Question: Currently I am working on a personal project. You can see the website I am making so far here:
<URL>
The problem is that I am struggling to add the following feature. The feature is when a user clicks on any of the 6 colored boxes, a further information section should display like below:

I have tried adding a paragraph with an id that has it's display set to none initially. When the user clicks on one of the boxes, the corresponding text for that topic should be shown.
HTML
'''
<p id="fbAdCampaignText> Example Text here </p>
'''
CSS
'''
#fbAdCampaignText {
display:none;
}
.display {
display:inline-block;
}
'''
jQuery
'''
$("#fbAdCampaigns").on('click', function(){
$("#fbAdCampaignText").toggleClass("display");
});
'''
Note: i am using display:none instead of visibility:hide because I don't want the hidden text to take up space since if it did, it may mess up the structure of each of the 6 boxes.
However, this code doesn't seem to do what I want, that is, show corresponding further information depending on which 1 of the 6 boxes is clicked. How can I display further text after an element is clicked in this manner?
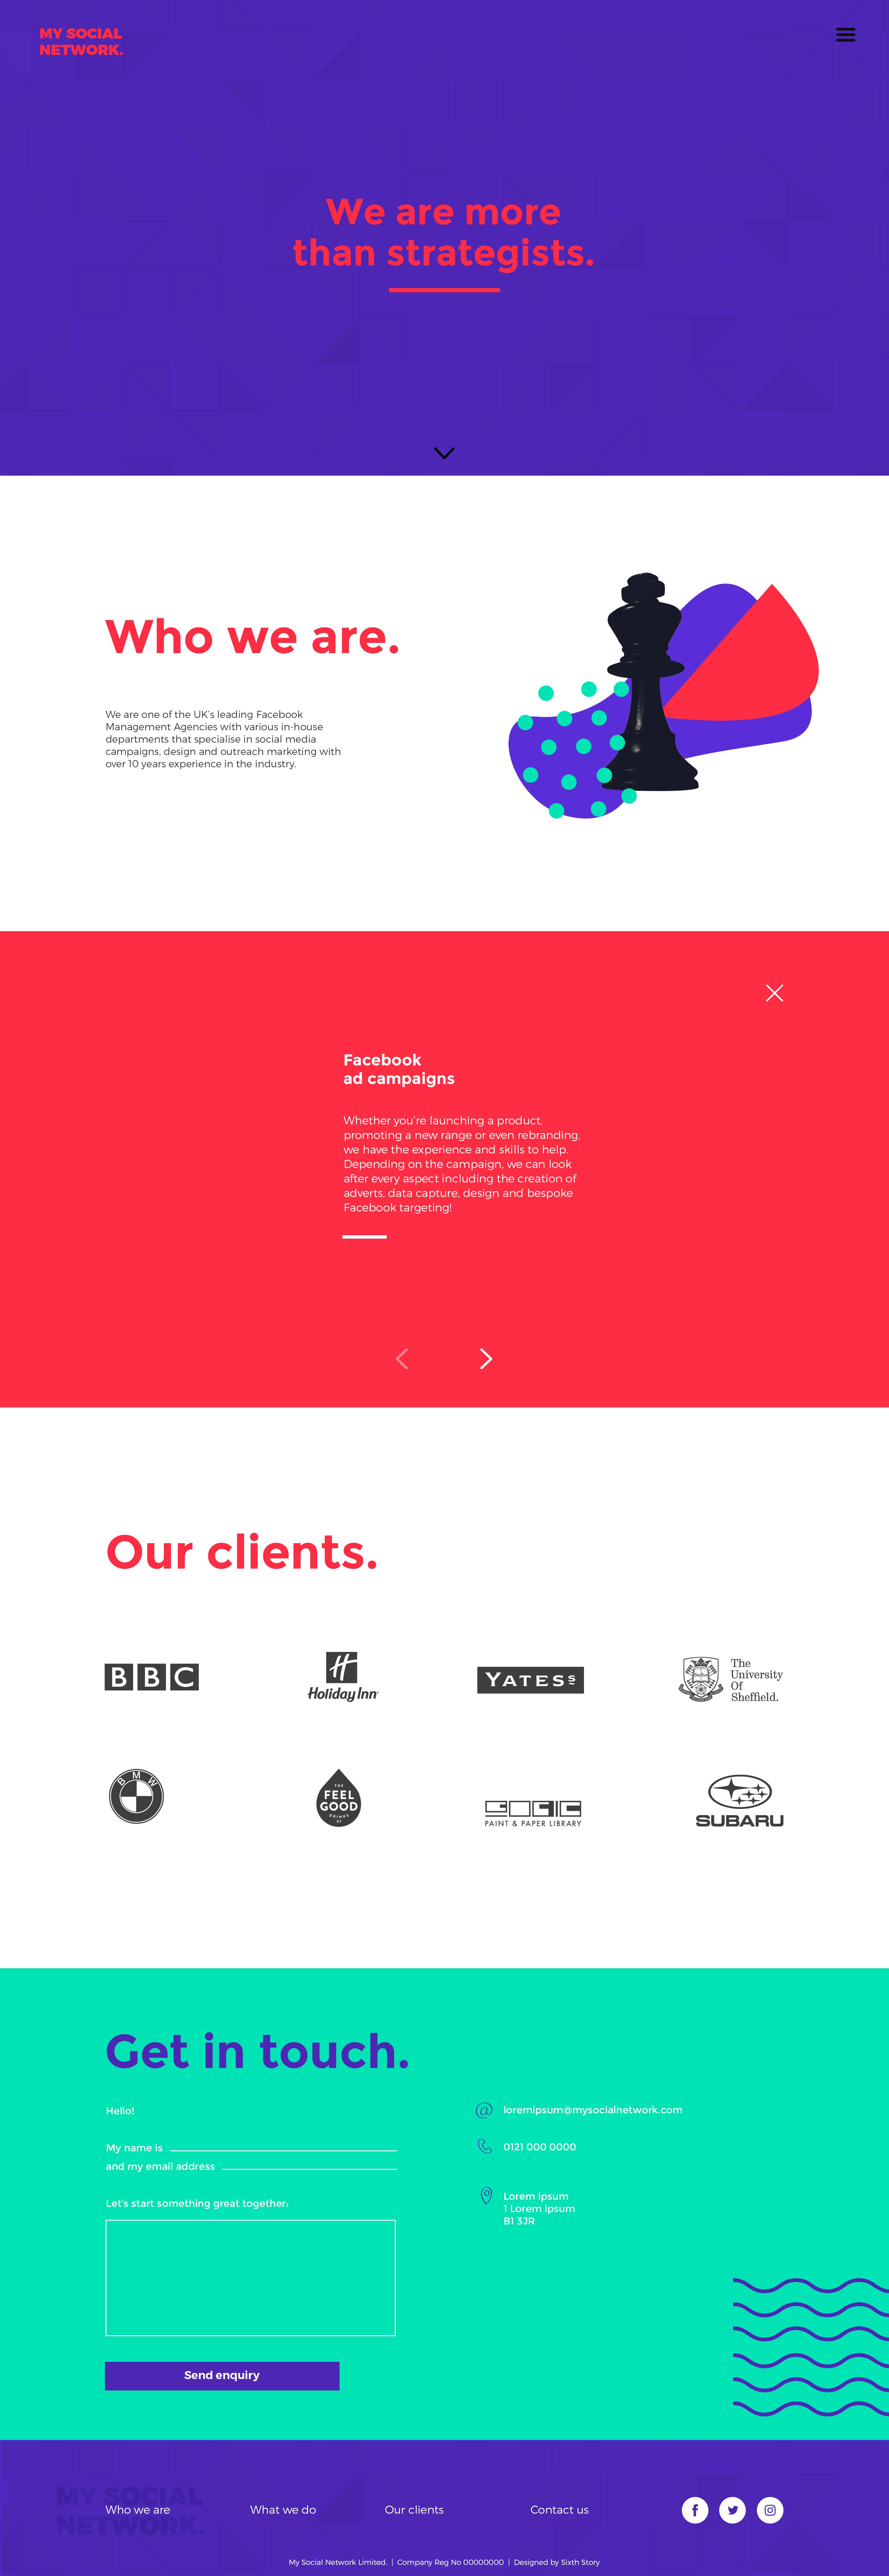
Answer: You meant this?
<URL>
Just change
'''
$("#fbAdCampaignText").toggleClass("display")
'''
to
'''
$("#fbAdCampaignText").toggle()
'''
And if you want to trigger only that div that is inside clicked element then:
'''
$(".fbAdCampaigns").on('click', function(){
$(this).find("#fbAdCampaignText").toggle();
});
'''